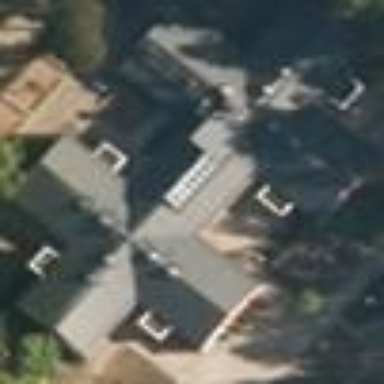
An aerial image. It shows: Building.